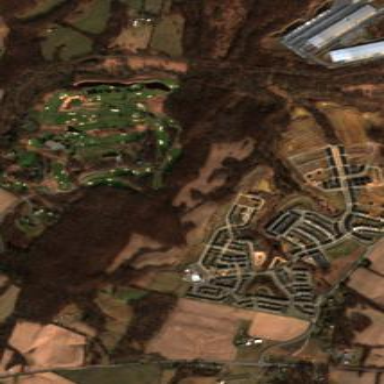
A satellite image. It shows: Golf course.